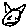
Label: cat